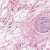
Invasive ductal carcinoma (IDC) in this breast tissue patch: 0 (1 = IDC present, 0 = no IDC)